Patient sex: M
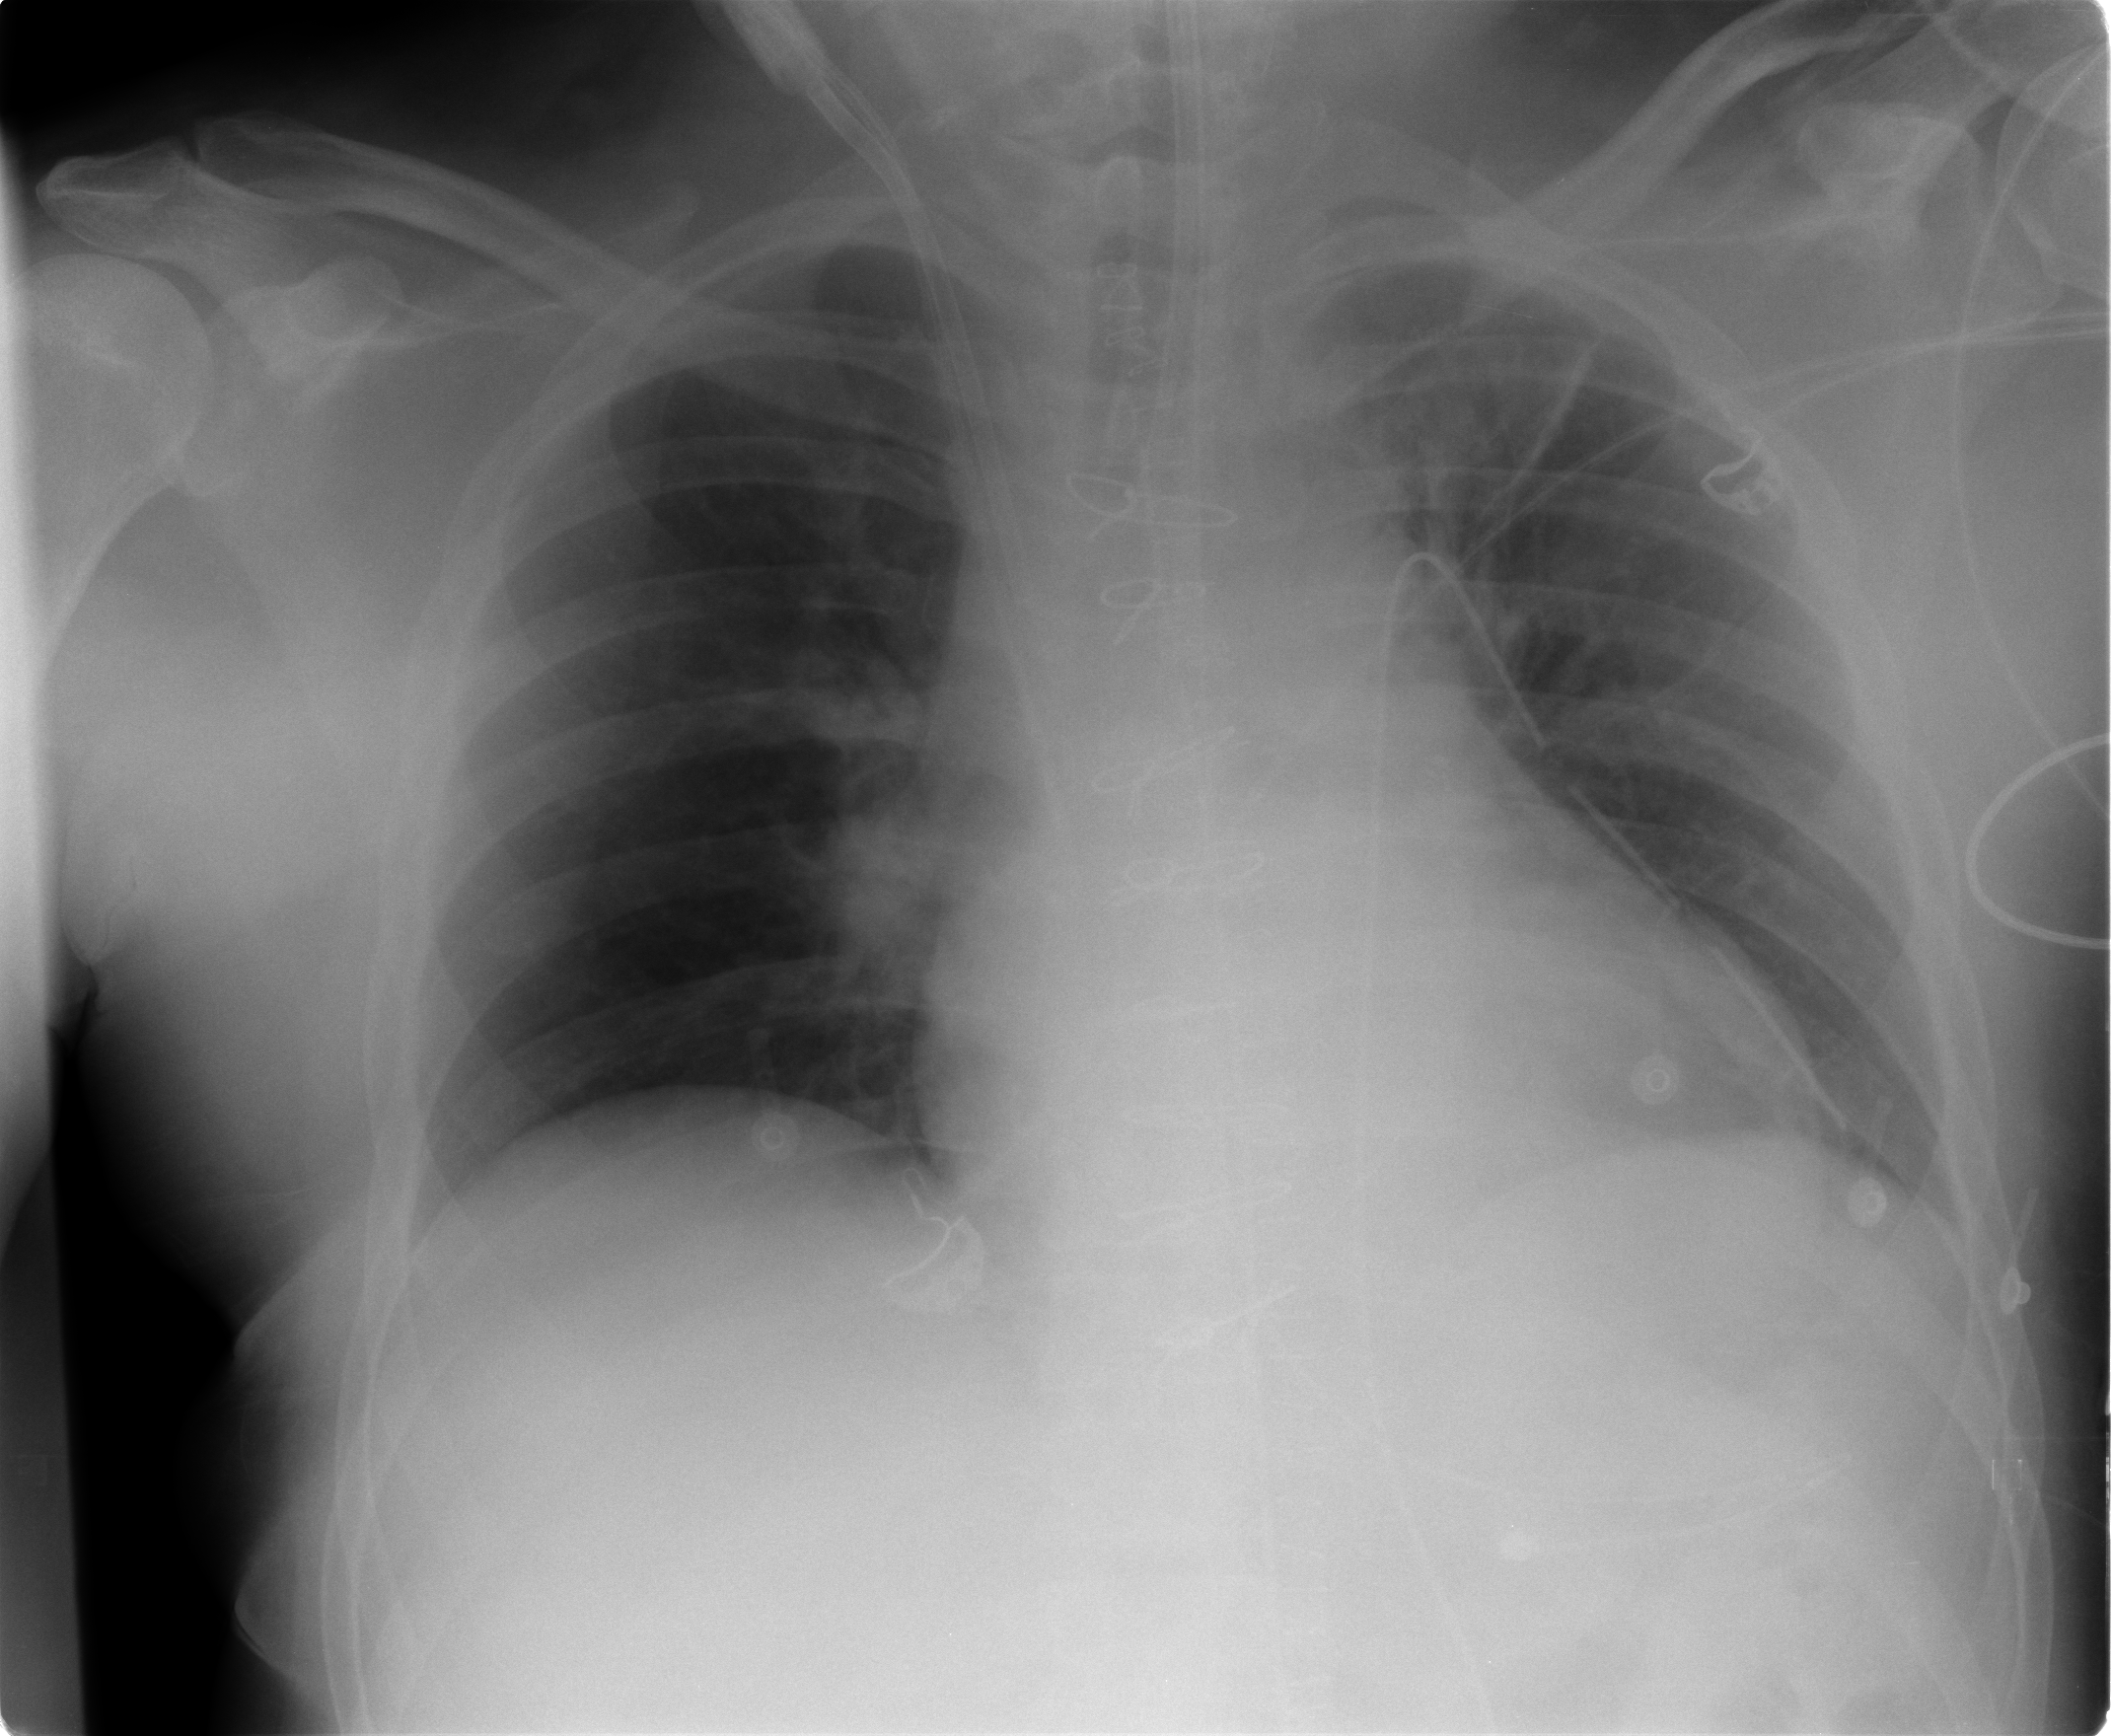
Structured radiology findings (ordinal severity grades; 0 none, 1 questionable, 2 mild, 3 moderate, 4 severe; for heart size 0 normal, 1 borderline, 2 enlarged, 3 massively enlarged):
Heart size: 0
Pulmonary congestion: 2
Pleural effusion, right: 0
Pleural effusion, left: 0
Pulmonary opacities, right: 0
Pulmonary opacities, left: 2
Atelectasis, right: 0
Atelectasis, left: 0